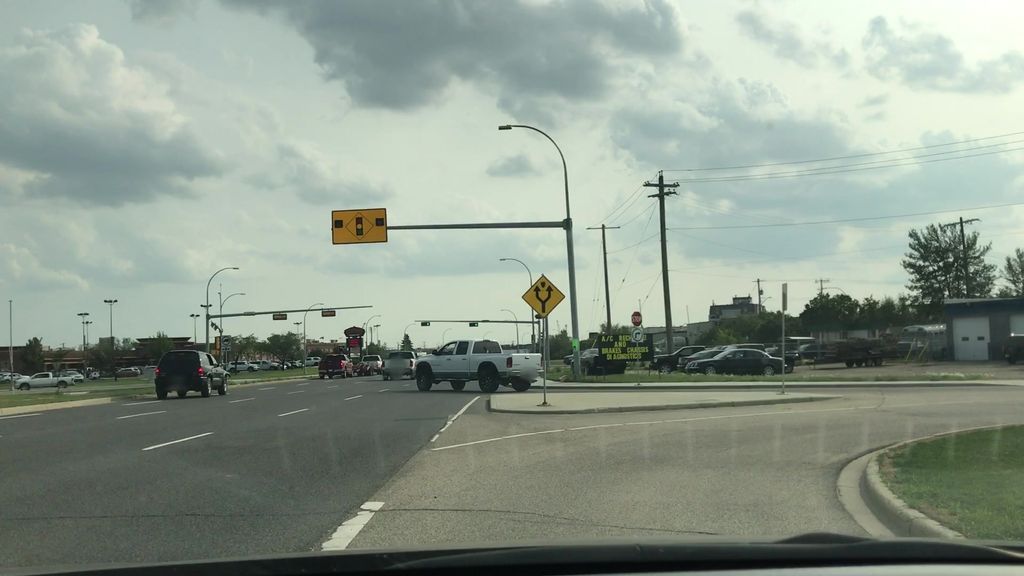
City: edmonton